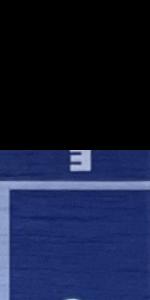
Label: Empty